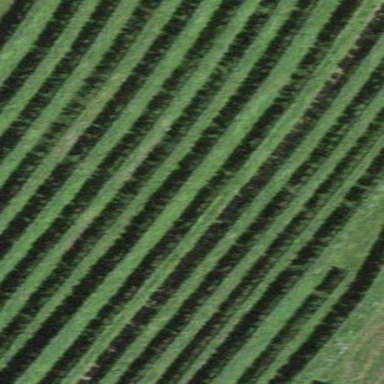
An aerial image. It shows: Beautiful vineyard in the countryside.